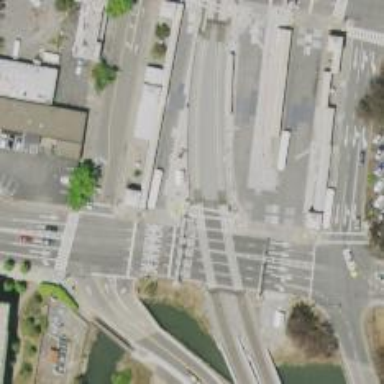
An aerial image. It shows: Busway road.